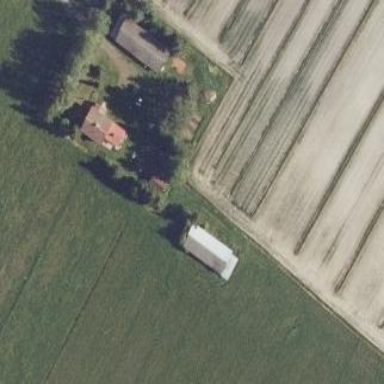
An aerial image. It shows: Farmyard area.